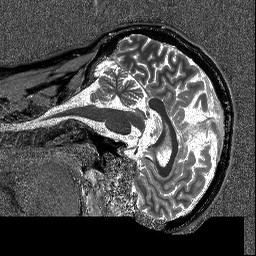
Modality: T1map
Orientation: sagittal
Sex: male